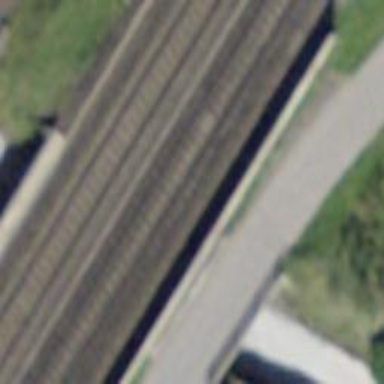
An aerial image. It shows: Railway bridge with electrified contact lines.